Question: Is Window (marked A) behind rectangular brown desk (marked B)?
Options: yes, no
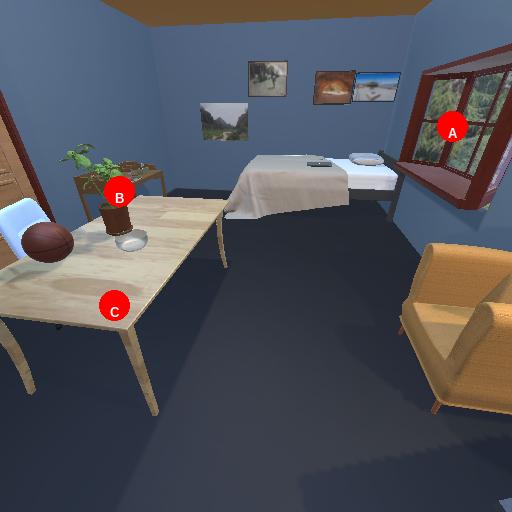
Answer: yes